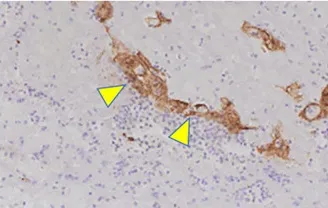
CK AE1/AE3.
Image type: pathology (immunostaining)